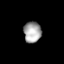
Tissue: lung
Cell type: Endothelial cells
Senescence score: 0.2417
Nuclear area (px): 359
Mean DAPI intensity: 165.457